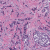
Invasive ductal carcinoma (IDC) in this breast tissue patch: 1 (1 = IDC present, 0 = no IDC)